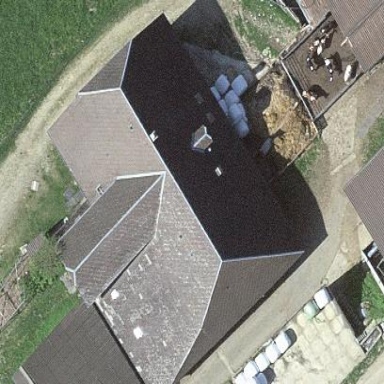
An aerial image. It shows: Farm building.